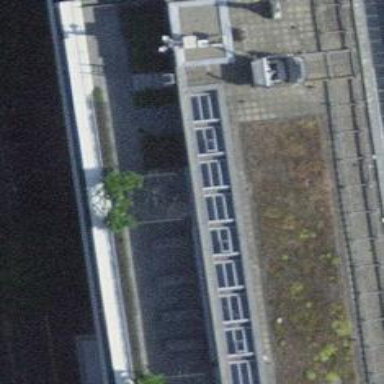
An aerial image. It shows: College building.